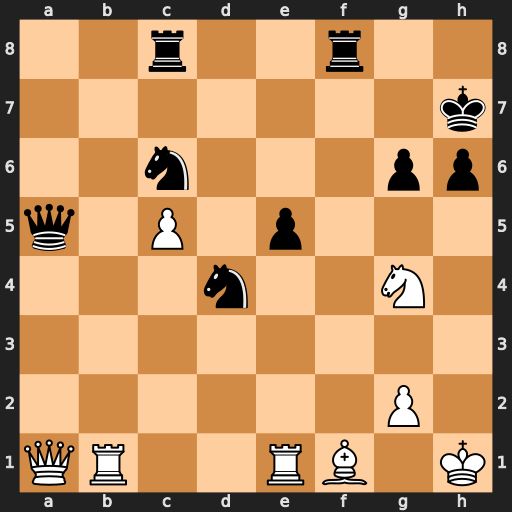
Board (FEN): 2r2r2/7k/2n3pp/q1P1p3/3n2N1/8/6P1/QR2RB1K
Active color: w
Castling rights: -
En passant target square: -
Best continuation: Rb7+ Kh8 Nxe5 Rxf1+ Rxf1